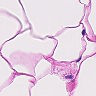
Metastatic tissue present: no